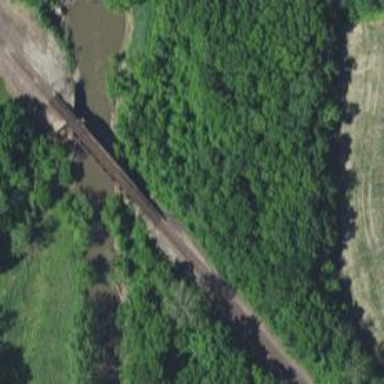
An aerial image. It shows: Railway bridge.